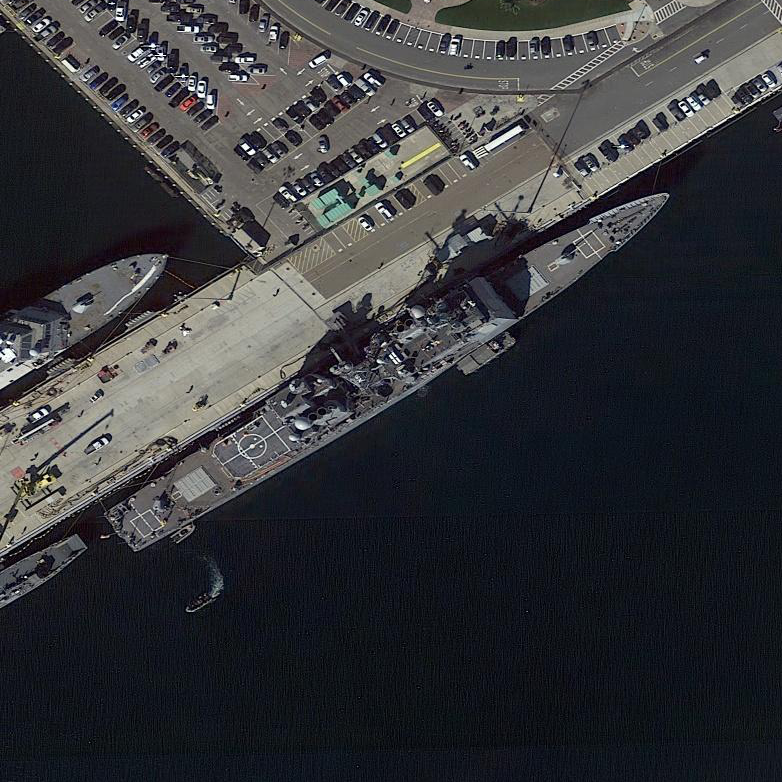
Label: cruiser